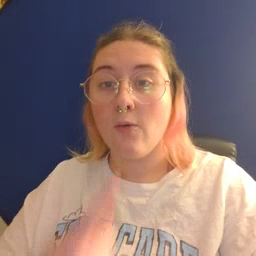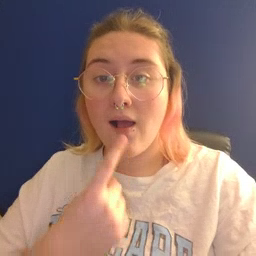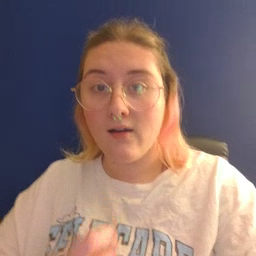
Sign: red